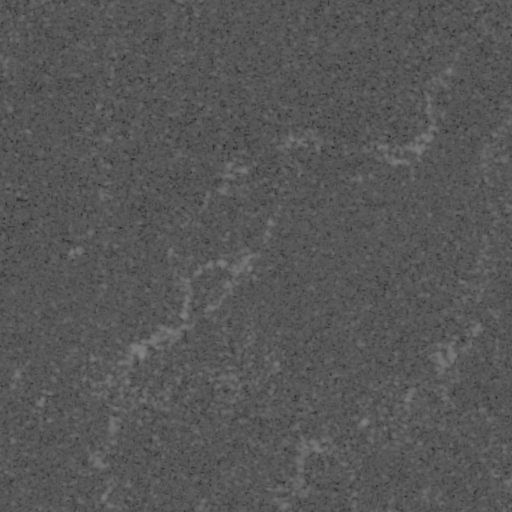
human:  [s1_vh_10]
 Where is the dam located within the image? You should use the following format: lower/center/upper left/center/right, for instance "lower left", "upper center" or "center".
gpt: The dam is located in the lower left of the image.
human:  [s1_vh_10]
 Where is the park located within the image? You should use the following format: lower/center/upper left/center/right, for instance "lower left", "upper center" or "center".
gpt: There is no park in the image.

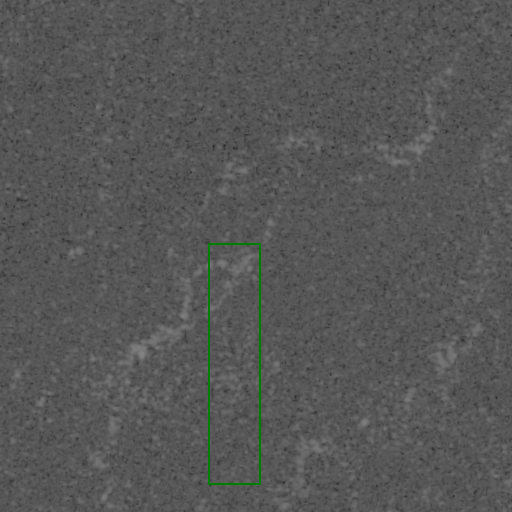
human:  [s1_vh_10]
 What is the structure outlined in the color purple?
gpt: There is no purple outline.
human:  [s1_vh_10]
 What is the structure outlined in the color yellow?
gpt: There is no structure outlined in yellow.